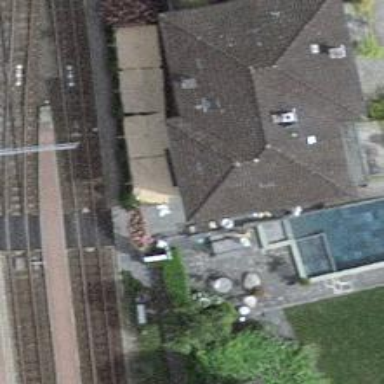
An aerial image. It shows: Restaurant located within hotel.